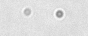
Label: camera_spot